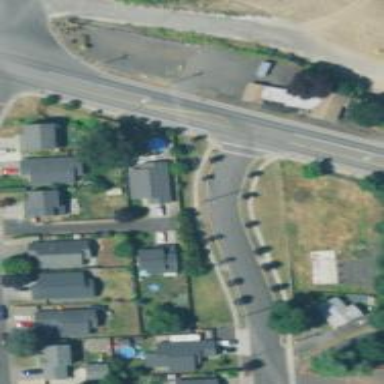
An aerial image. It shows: Left sidewalk along asphalt tertiary road.